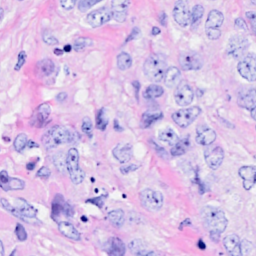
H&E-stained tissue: Breast